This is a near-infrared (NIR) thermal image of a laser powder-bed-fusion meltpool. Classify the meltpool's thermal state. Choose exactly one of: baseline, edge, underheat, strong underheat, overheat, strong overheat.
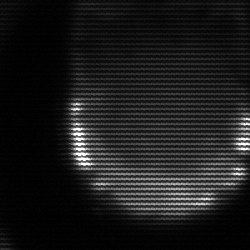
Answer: edge